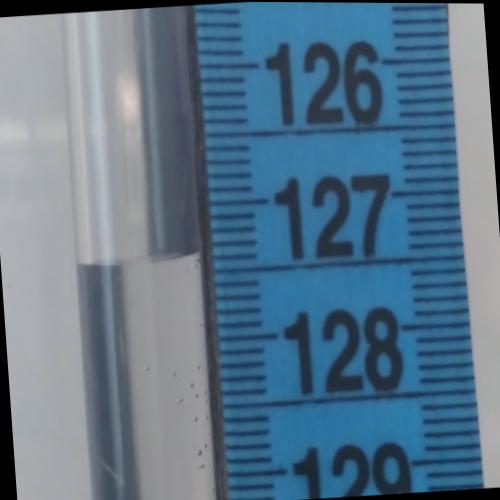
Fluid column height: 127.4 cm